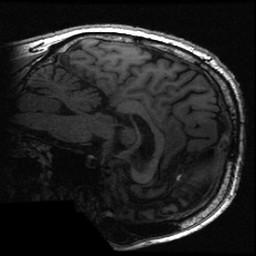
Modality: T1w
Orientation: sagittal
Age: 51
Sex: male